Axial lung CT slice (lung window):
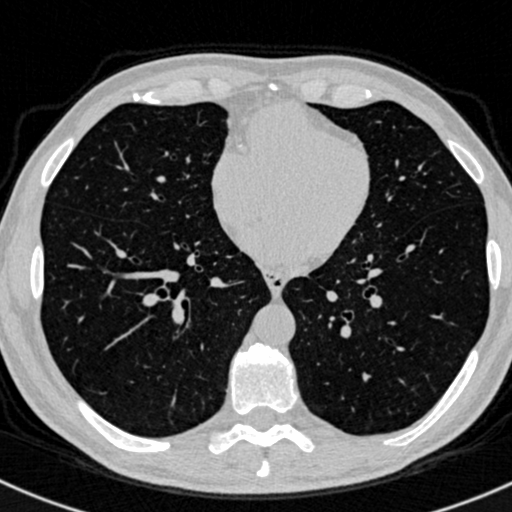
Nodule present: no